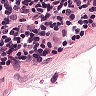
Metastatic tissue present: no